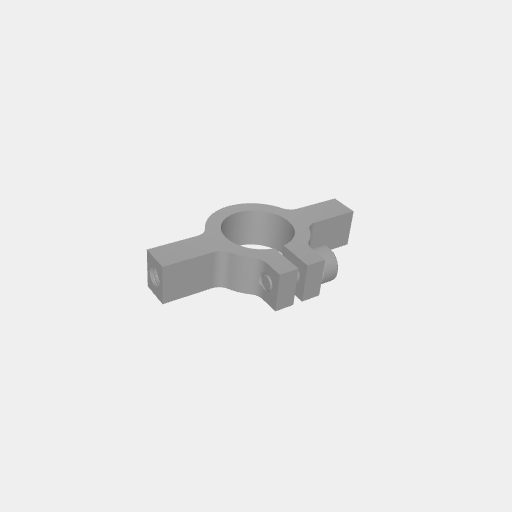
Part: Side2Post1ClampingMount14ID